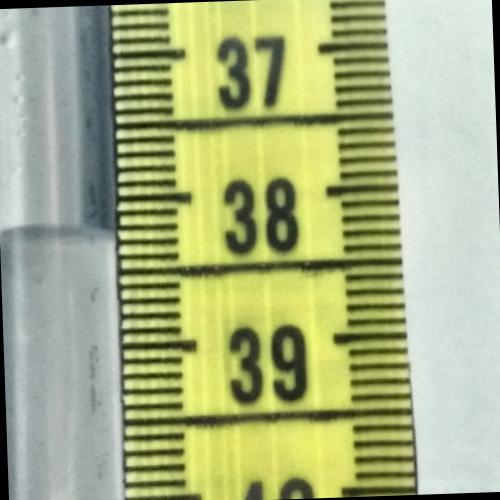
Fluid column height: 38.2 cm